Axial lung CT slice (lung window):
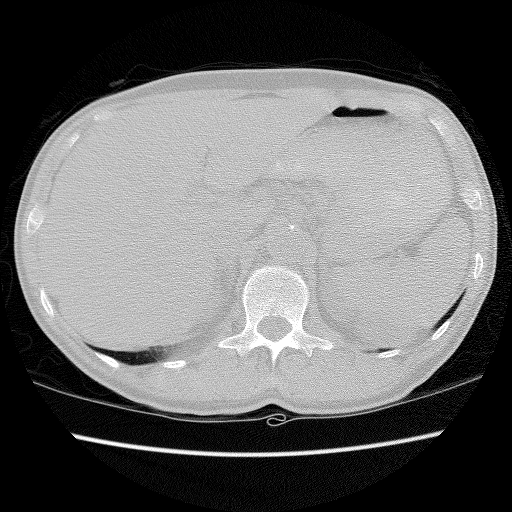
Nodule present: no